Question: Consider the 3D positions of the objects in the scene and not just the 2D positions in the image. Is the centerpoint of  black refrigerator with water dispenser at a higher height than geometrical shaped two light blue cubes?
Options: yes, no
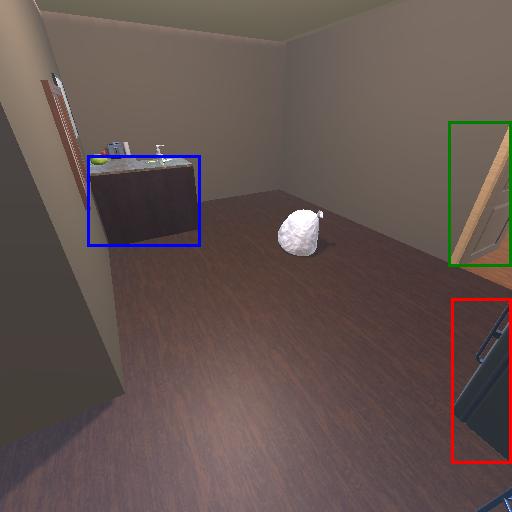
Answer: yes